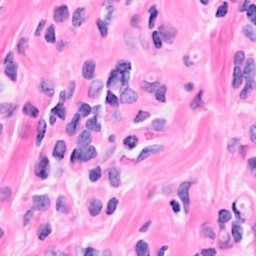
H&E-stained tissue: Breast